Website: macys
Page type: delivery-shipping
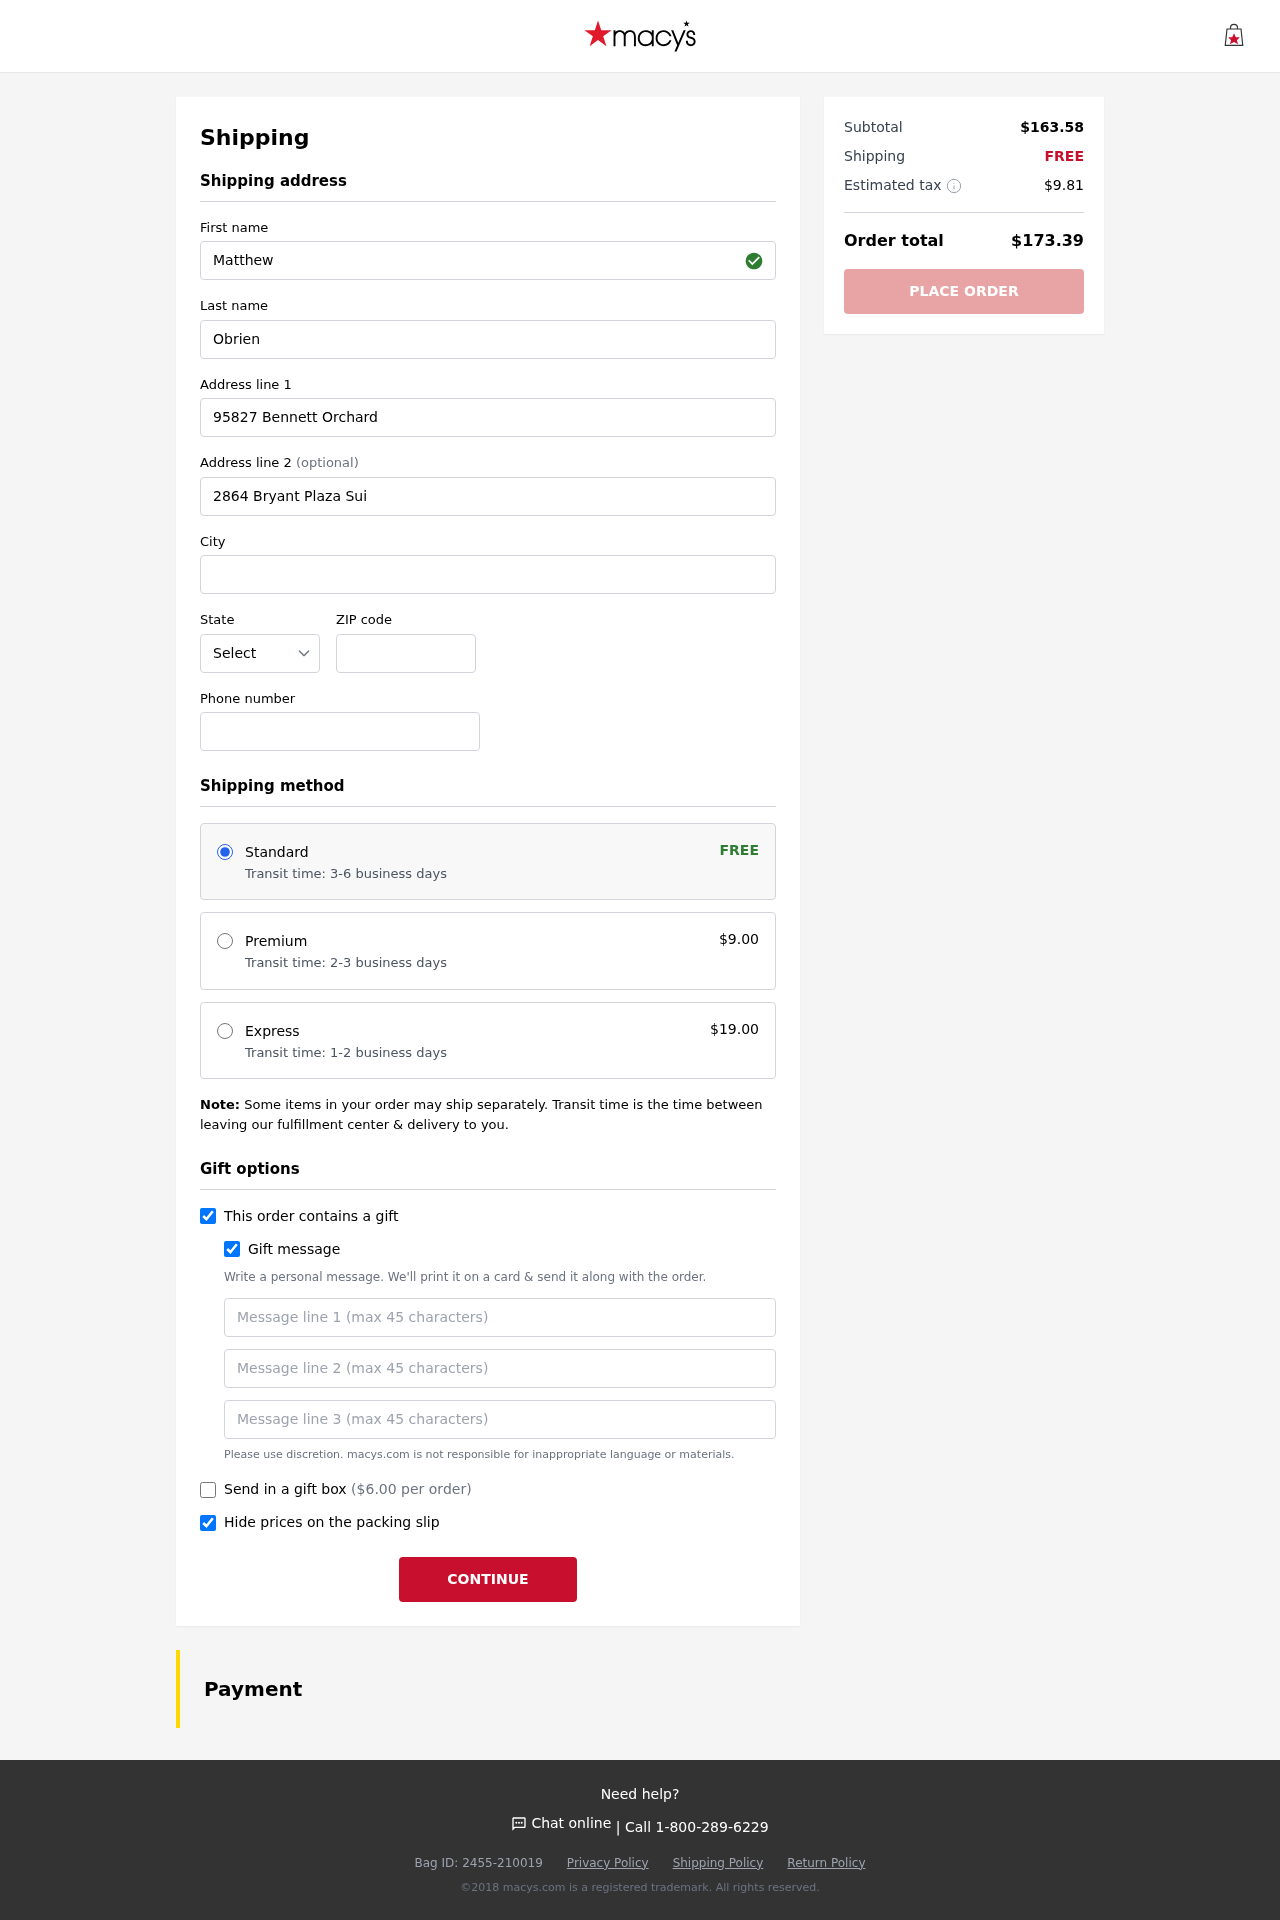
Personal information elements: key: PII_STATE_ABBR
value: WA
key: PII_FIRSTNAME
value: Matthew
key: PII_LASTNAME
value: Obrien
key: PII_STREET
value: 95827 Bennett Orchard
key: PII_STREET2
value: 2864 Bryant Plaza Suite 575
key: PII_CITY
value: Kimberlyborough
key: PII_POSTCODE
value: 03022
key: PII_PHONE
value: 4546590003
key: PII_GIFT_MESSAGE
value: Hey Susan, I thought you’d love this cozy duvet set to brighten up your space! Can’t wait to see how it complements everything else in your home. Enjoy snuggling in style!  Matthew
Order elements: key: ORDER_SHIPPING_STANDARD
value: Transit time: 3-6 business days
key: ORDER_SHIPPING_COST
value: FREE
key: ORDER_SHIPPING_PREMIUM
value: Transit time: 2-3 business days
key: ORDER_SHIPPING_PREMIUM_PRICE
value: $9.00
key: ORDER_SHIPPING_EXPRESS
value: Transit time: 1-2 business days
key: ORDER_SHIPPING_EXPRESS_PRICE
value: $19.00
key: ORDER_GIFT_BOX_PRICE
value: ($6.00 per order)
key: ORDER_SUBTOTAL
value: $163.58
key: ORDER_SHIPPING_COST2
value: FREE
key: ORDER_TAX
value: $9.81
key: ORDER_TOTAL
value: $173.39